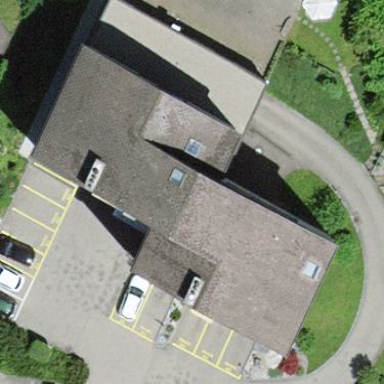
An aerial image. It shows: Image showing building with apartments.